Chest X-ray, PA view. Patient: 50 years old, sex M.
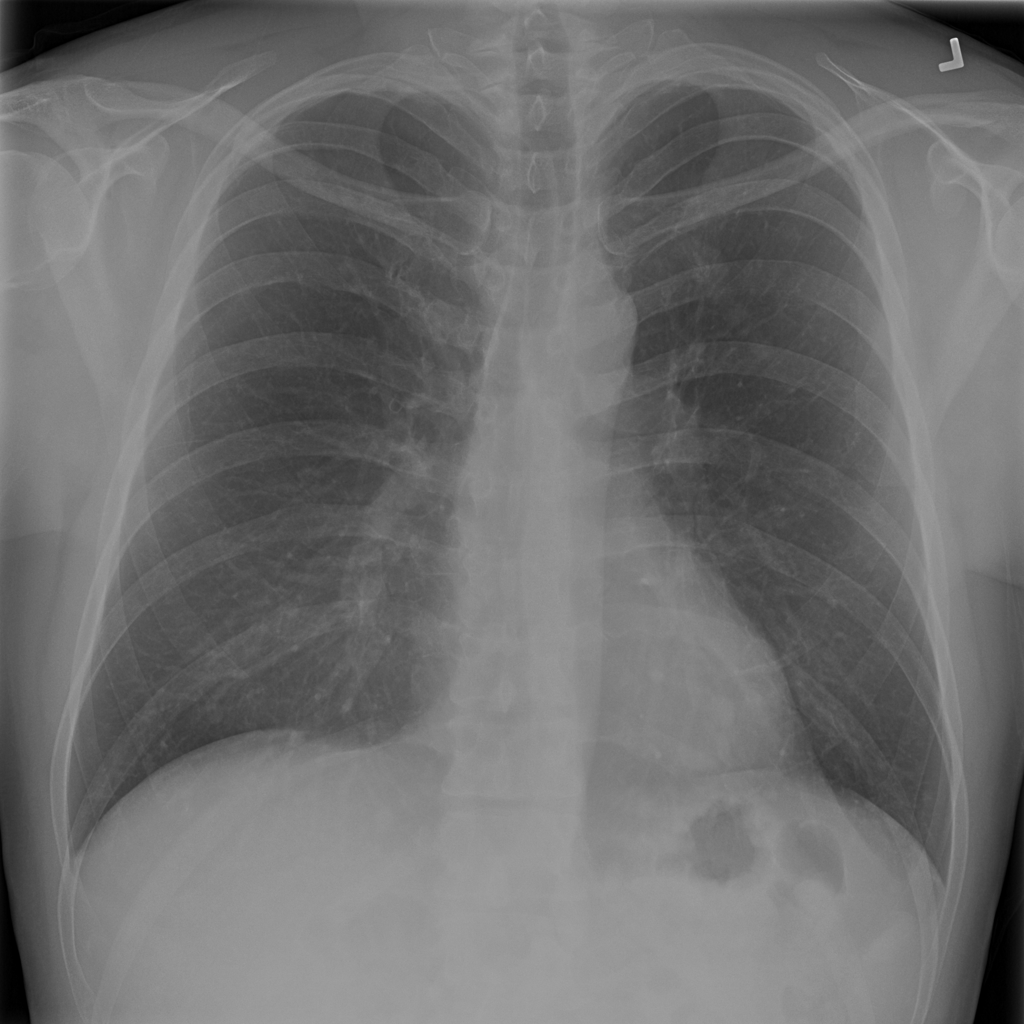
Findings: No Finding